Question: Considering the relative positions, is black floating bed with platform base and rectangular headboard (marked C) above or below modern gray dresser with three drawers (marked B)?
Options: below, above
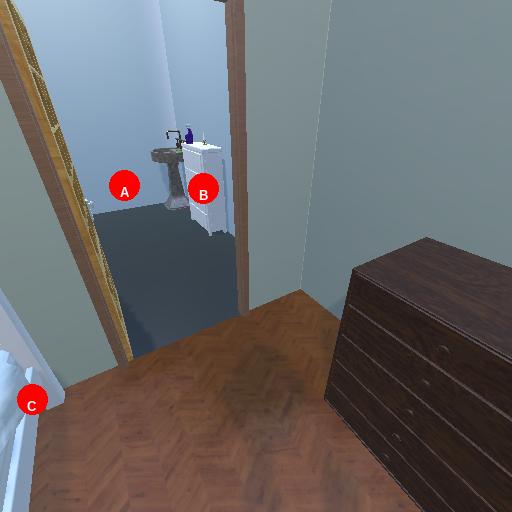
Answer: below